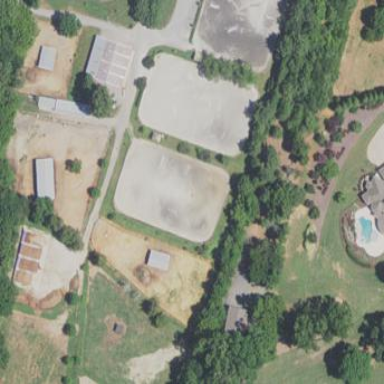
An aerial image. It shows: Sand pitch for equestrian sport activities.